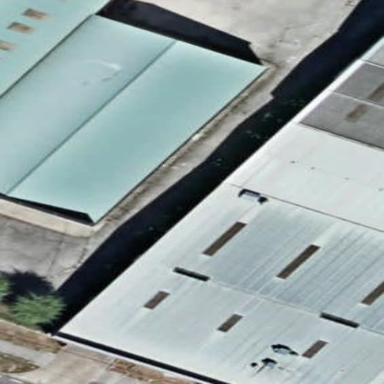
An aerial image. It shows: Warehouse.